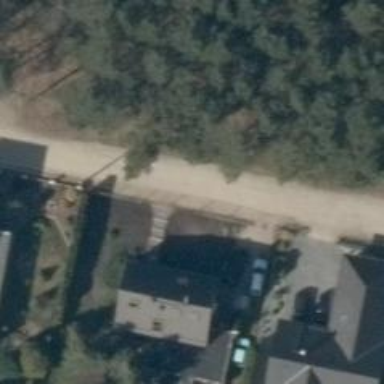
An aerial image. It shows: Gravel residential road with no sidewalk.